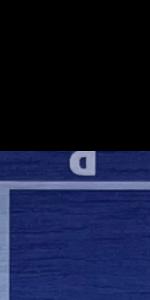
Label: Empty